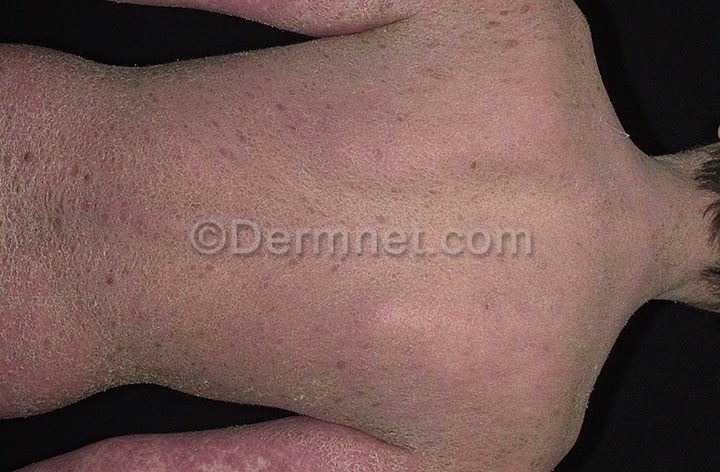
Disease: Psoriasis pictures Lichen Planus and related diseases